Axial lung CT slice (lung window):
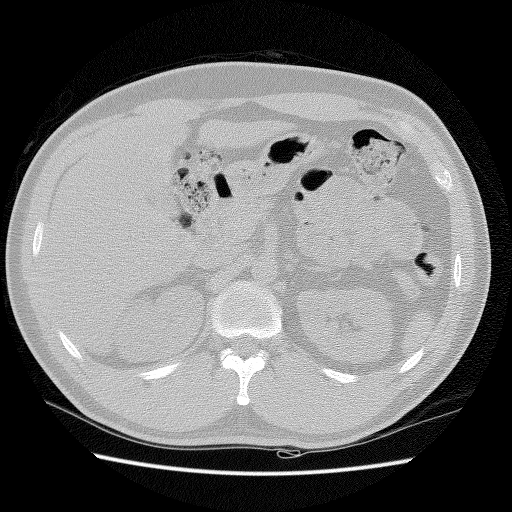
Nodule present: no